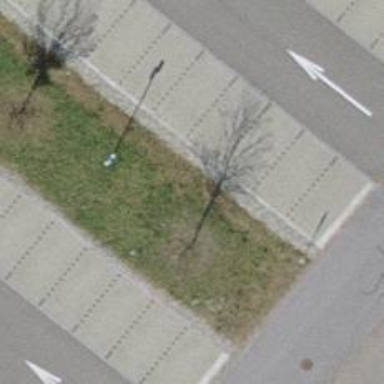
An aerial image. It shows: Urban tree adds touch of nature to the surroundings.